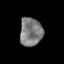
Tissue: prostate
Cell type: T cells
Senescence score: 0.3151
Nuclear area (px): 624
Mean DAPI intensity: 125.426